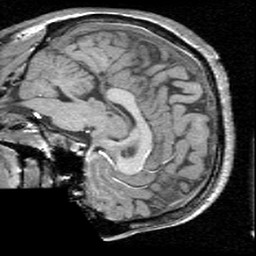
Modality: T1w
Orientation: sagittal
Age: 25
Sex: male